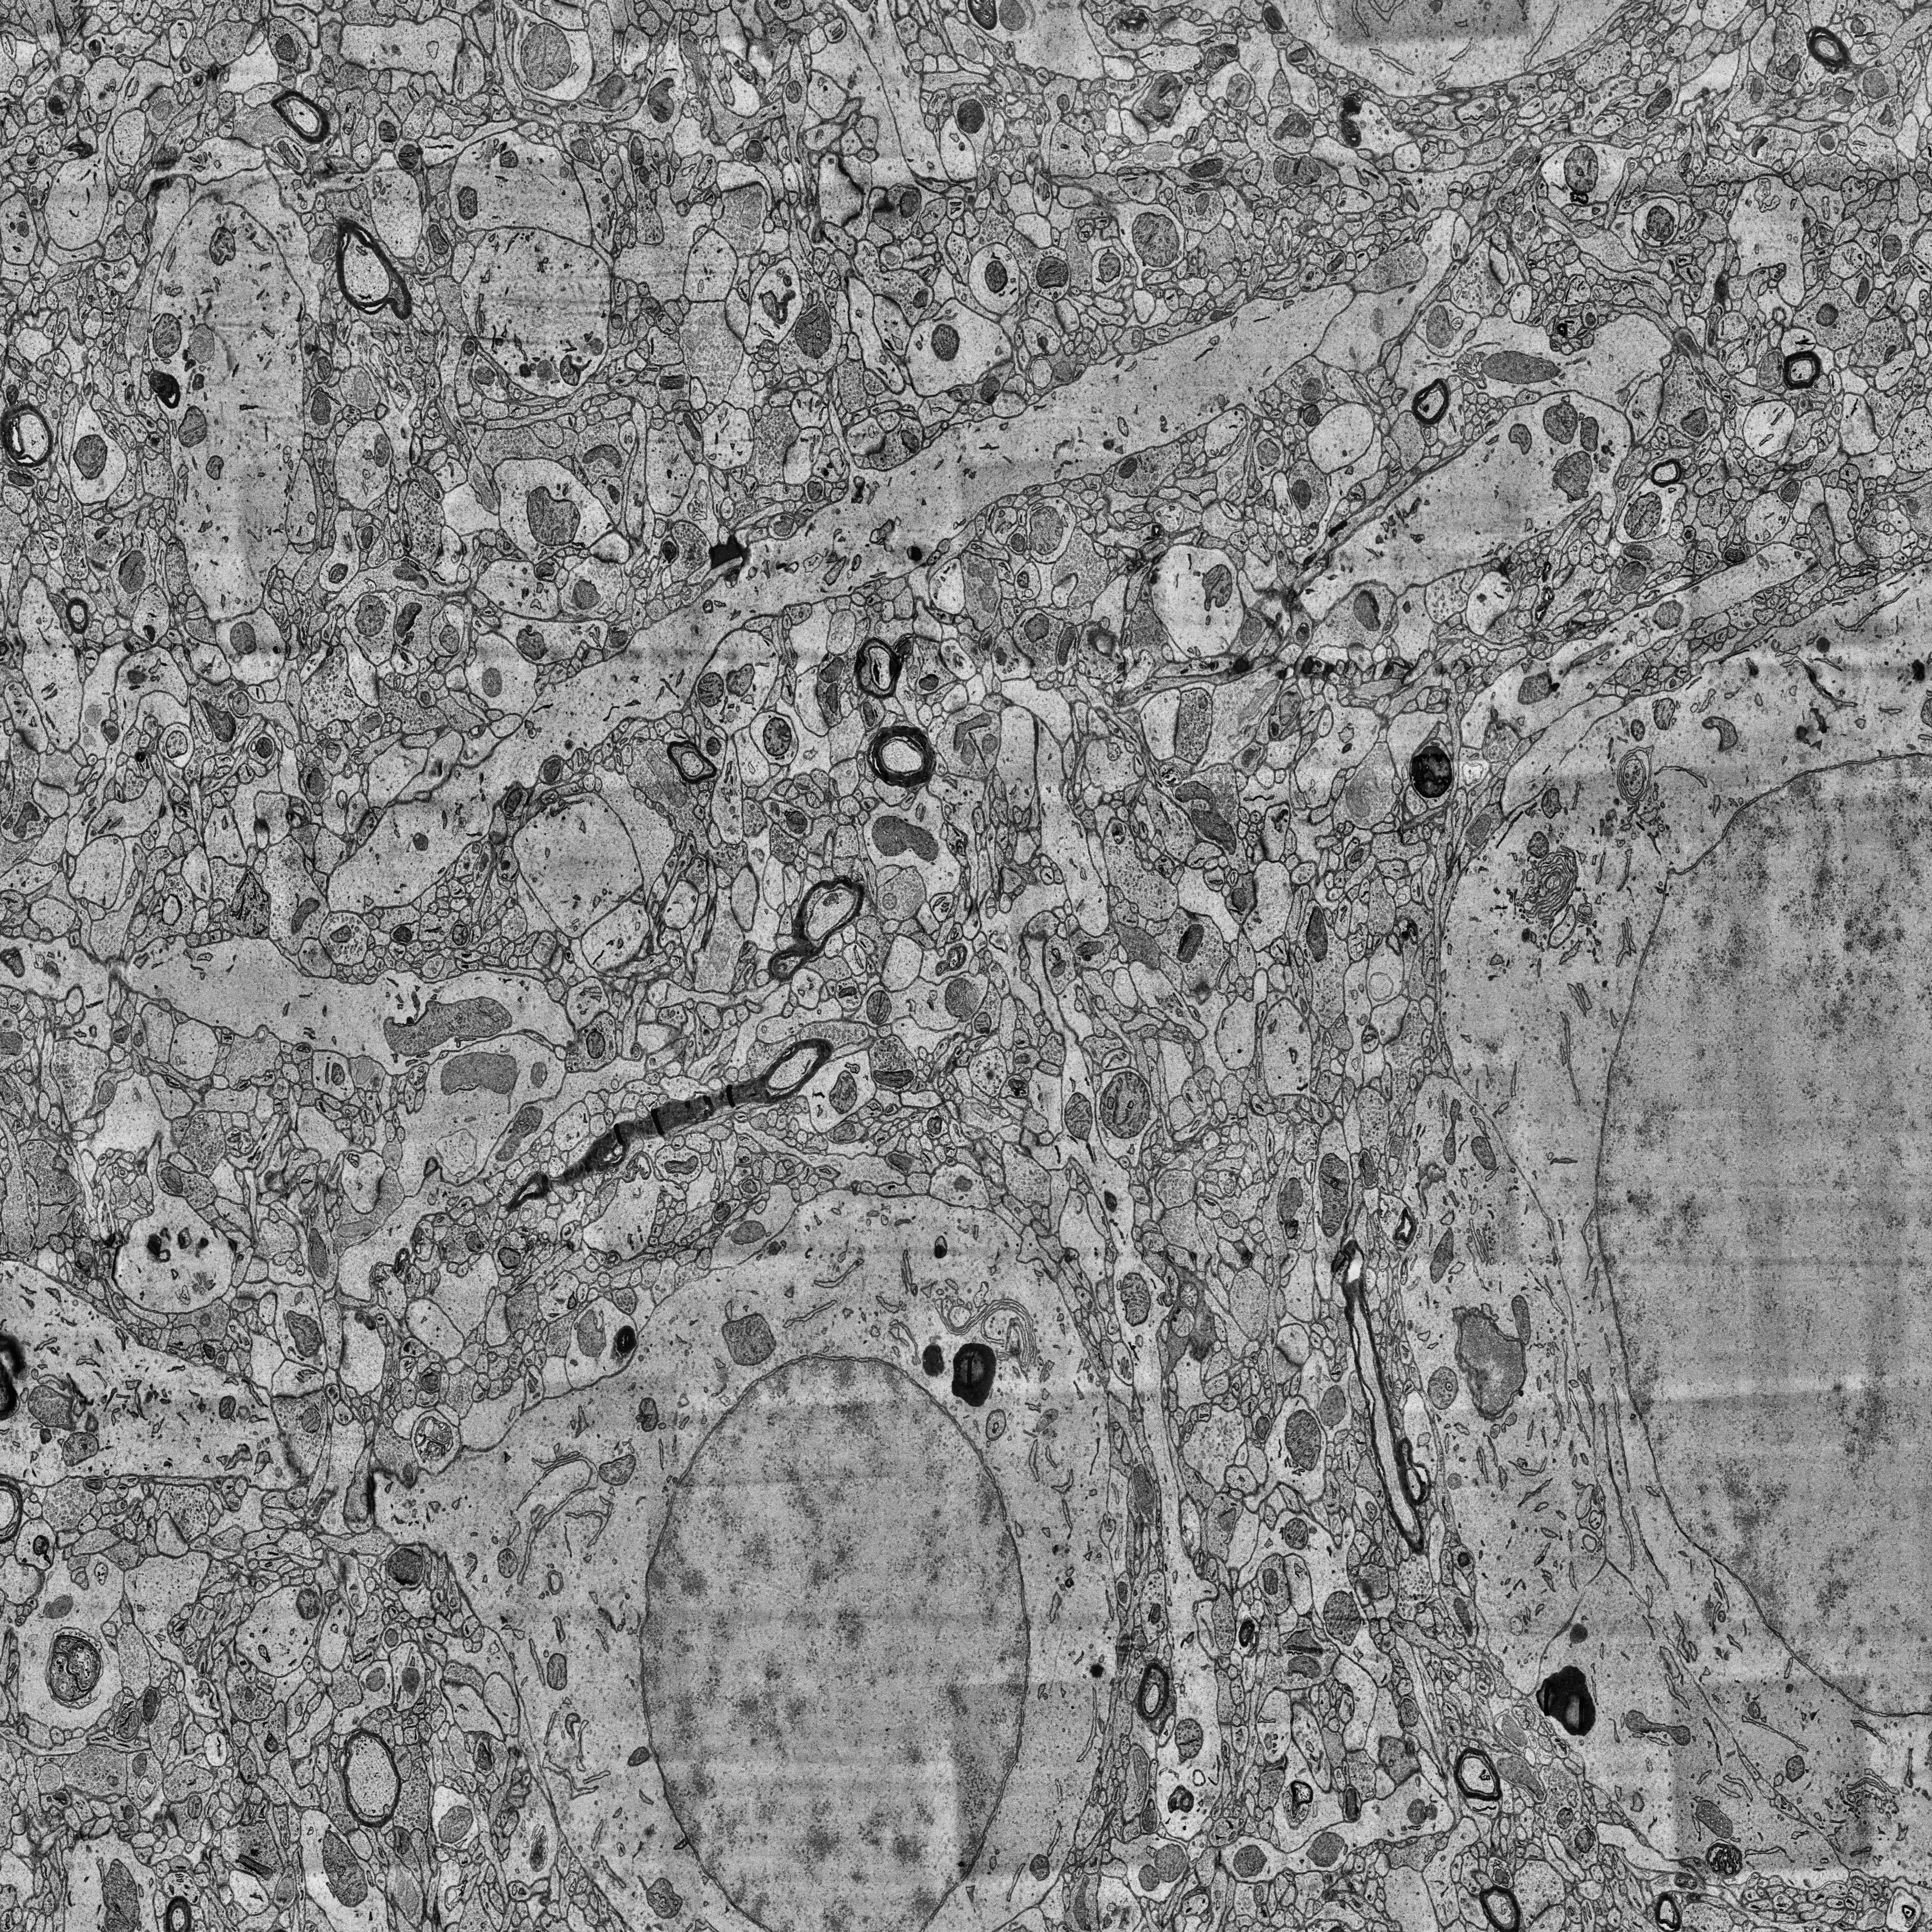
Electron microscopy slice of human cortex tissue
Slice depth (z): 397
Mitochondria instances in slice: 379